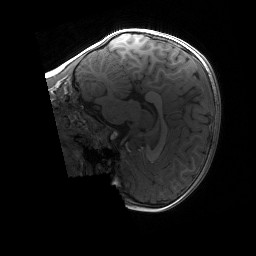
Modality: T1w
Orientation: sagittal
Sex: male
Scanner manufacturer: siemens
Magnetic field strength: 3 T
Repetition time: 1.9 s
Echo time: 0.00243 s